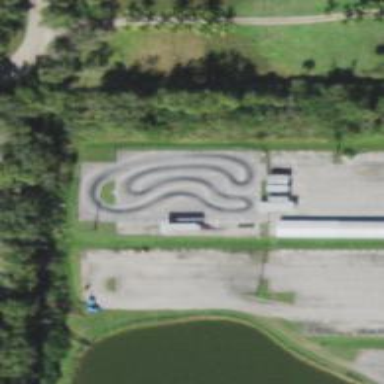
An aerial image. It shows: Asphalt raceway designed for karting sports.